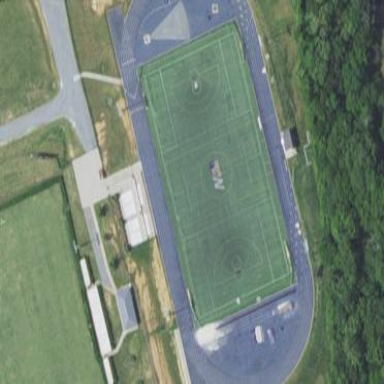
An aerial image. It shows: Lacrosse pitch with artificial turf.